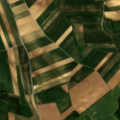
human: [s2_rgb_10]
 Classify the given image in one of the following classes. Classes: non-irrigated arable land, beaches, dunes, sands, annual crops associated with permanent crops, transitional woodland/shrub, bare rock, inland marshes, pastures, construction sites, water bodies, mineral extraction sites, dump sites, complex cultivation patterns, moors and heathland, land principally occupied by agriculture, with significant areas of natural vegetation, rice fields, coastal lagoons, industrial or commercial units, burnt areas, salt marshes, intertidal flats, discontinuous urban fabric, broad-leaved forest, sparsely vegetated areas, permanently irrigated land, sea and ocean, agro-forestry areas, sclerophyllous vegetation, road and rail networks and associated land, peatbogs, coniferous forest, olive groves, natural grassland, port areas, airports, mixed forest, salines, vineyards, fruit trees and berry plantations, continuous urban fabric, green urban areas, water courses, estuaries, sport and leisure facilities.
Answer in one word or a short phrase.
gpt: non-irrigated arable land, complex cultivation patterns, land principally occupied by agriculture, with significant areas of natural vegetation, broad-leaved forest